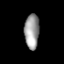
Tissue: prostate
Cell type: T cells
Senescence score: 0.3494
Nuclear area (px): 501
Mean DAPI intensity: 156.044